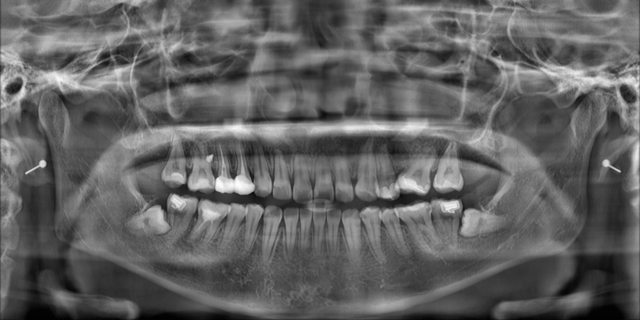
adult